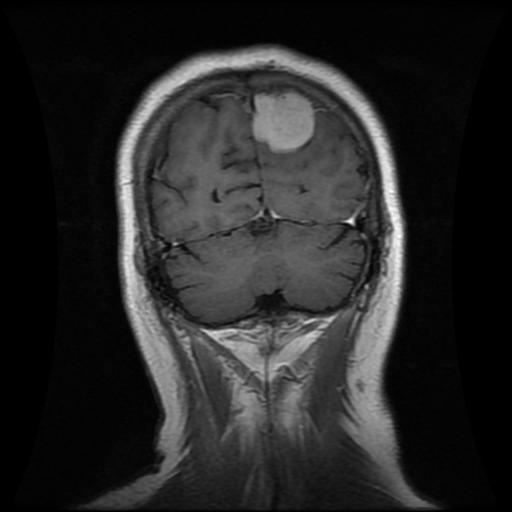
Label: meningioma